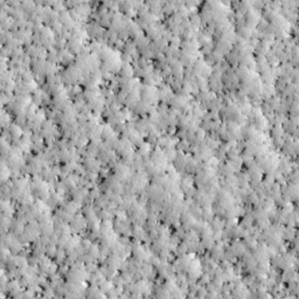
Label: non_frost